Question: I have two divs placed inside a larger div. Each one of these two divs contains dynamically generated content and thus their heights vary, so I cannot know which one of the two will be taller. The parent div they are placed in has a 1px border and I would like to have 1px line between these divs as well, so that the line extends all the way down to the bottom of the parent div which adjusts itself based on the heights of the child divs. This is much easier to understand in the following picture:

I have tried setting the child divs to a height of 100%, but that does not seem to be working. How can I accomplish this effect? (This also needs to work in IE6)
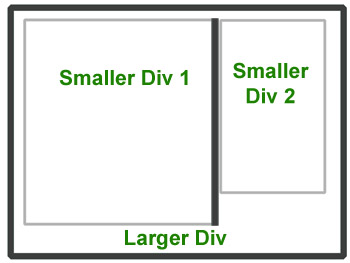
Answer: Well, this is relatively easy, if all you want is a single border extending to the full height of the tallest element (in this case the tallest 'div'), albeit my solution doesn't really address the potential equal heights issue (if you wanted the 'background-color' of each 'div' to extend to the full-height of the tallest element. It does, though, satisfy your request for the full-height single border:
'''
#left,
#right {
width: 40%; /* adjust to taste */
float: left;
padding: 1em; /* adjust to taste */
}
#left {
border-right: 4px solid #000; /* adjust to taste */
}
#right {
border-left: 4px solid #000;
margin-left: -4px; /* the negative width of the border */
}
'''
<URL>.
---
Edited to address my misunderstanding/mis-reading of the question.
This approach is kind of a hack, but is achievable using the same mark-up as in the previous demo, but more complex CSS:
'''
#left,
#right {
width: 40%;
float: left;
padding: 1em;
}
#left {
border-right: 4px solid #000;
}
#right {
border-left: 4px solid #000;
margin-left: -4px; /* the negative width of the border */
}
#right p,
#left p {
border-left: 1px solid #ccc;
border-right: 1px solid #ccc;
margin: 0;
padding: 0 0.5em 1em 0.5em;
}
#right p:first-child,
#left p:first-child {
padding-top 1em;
border-top: 1px solid #ccc;
}
#right p:last-child,
#left p:last-child {
border-bottom: 1px solid #ccc;
}
'''
<URL>.
This won't be cross-browser friendly, though, IE (for certain) is likely to have problems with, , the ':last-child' pseudo-selector, so a JavaScript solution might be better for you in this instance. Although there is a more simple option to wrap the inner 'div's (in this case the '#left' and '#right' 'div's) in another div:
'''
<div id="wrap">
<div id="left">
<div class="innerWrap">
<!-- content -->
</div>
</div>
<div id="right">
<div class="innerWrap">
<!-- content -->
</div>
</div>
</div>
'''
Which can be used with the css:
'''
#left,
#right {
width: 40%;
float: left;
padding: 1em;
}
#left {
border-right: 4px solid #000;
}
#right {
border-left: 4px solid #000;
margin-left: -4px; /* the negative width of the border */
}
div.innerWrap {
border: 1px solid #000;
}
'''
<URL>
But, while that's more cross-browser friendly, it does start a descent into the madness that is <URL>.